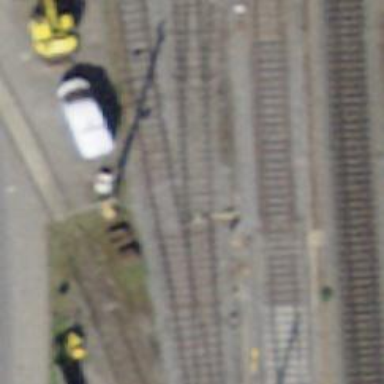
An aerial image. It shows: Railway switch.